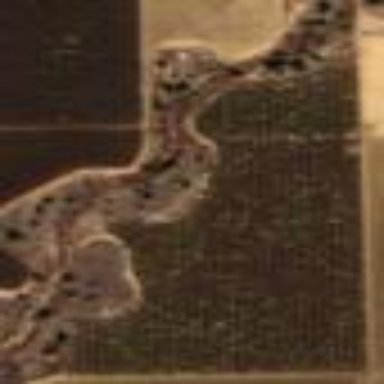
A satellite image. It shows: Almond orchard with rows of almond trees.